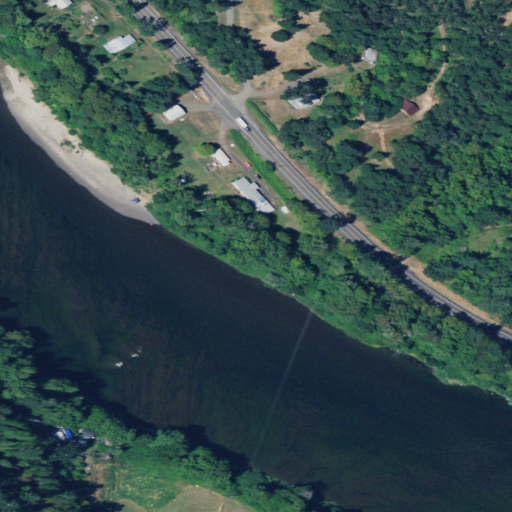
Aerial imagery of valley in Oregon named Deep Gulch containing open water, evergreen forest, open development, pasture, mixed forest, shrub, low intensity development, grassland, and medium intensity development